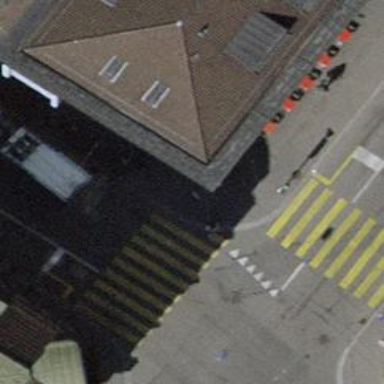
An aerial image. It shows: Kerb barrier.